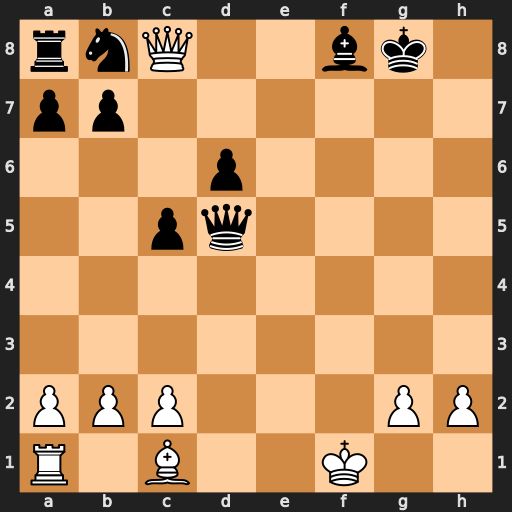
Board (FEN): rnQ2bk1/pp6/3p4/2pq4/8/8/PPP3PP/R1B2K2
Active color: w
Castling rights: -
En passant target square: -
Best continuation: Bh6 Qc4+ Kg1 Qd4+ Kh1